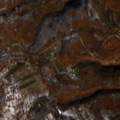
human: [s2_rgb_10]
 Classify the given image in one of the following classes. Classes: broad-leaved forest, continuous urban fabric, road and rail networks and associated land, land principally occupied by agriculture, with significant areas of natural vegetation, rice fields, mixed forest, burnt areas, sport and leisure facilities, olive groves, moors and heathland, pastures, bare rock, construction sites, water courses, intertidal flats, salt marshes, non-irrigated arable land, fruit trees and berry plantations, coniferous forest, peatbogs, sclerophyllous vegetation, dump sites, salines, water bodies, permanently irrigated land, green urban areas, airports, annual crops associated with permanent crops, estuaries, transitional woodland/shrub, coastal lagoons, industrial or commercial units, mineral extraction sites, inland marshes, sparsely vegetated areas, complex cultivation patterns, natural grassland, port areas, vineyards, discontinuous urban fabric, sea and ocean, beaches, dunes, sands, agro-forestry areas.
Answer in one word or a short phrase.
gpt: pastures, complex cultivation patterns, land principally occupied by agriculture, with significant areas of natural vegetation, broad-leaved forest, transitional woodland/shrub